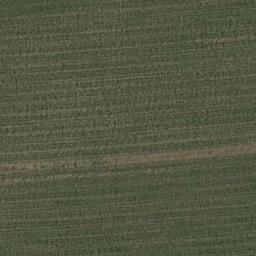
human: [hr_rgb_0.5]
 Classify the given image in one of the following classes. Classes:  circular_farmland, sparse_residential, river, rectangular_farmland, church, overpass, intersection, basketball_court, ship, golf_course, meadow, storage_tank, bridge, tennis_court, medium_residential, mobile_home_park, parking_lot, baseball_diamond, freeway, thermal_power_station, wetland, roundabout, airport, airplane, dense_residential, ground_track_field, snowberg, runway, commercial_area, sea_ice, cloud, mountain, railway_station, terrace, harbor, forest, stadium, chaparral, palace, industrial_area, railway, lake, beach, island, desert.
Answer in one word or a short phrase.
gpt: meadow